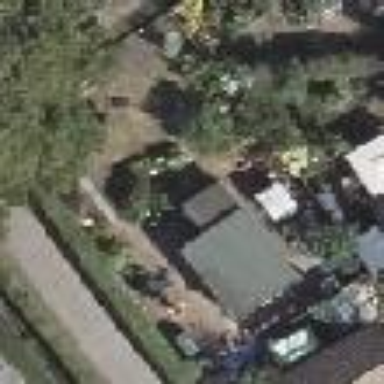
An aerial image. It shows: Plot within allotments.